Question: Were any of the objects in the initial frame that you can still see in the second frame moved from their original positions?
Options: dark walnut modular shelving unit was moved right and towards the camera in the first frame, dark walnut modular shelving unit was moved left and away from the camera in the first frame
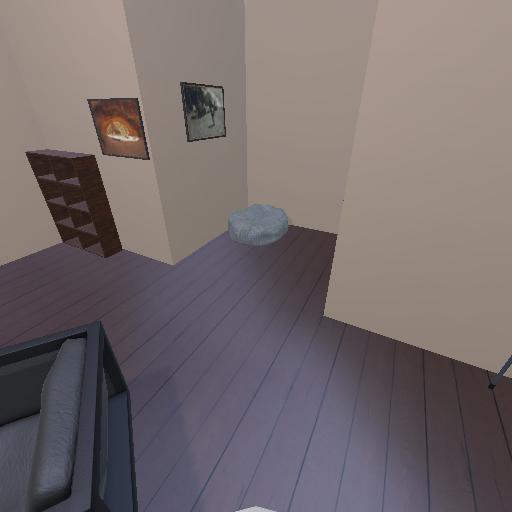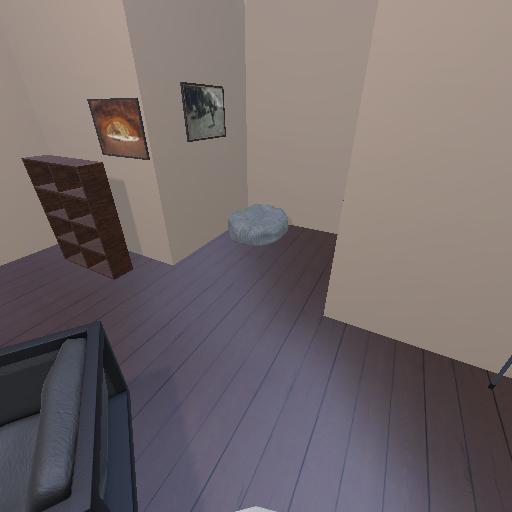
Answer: dark walnut modular shelving unit was moved right and towards the camera in the first frame